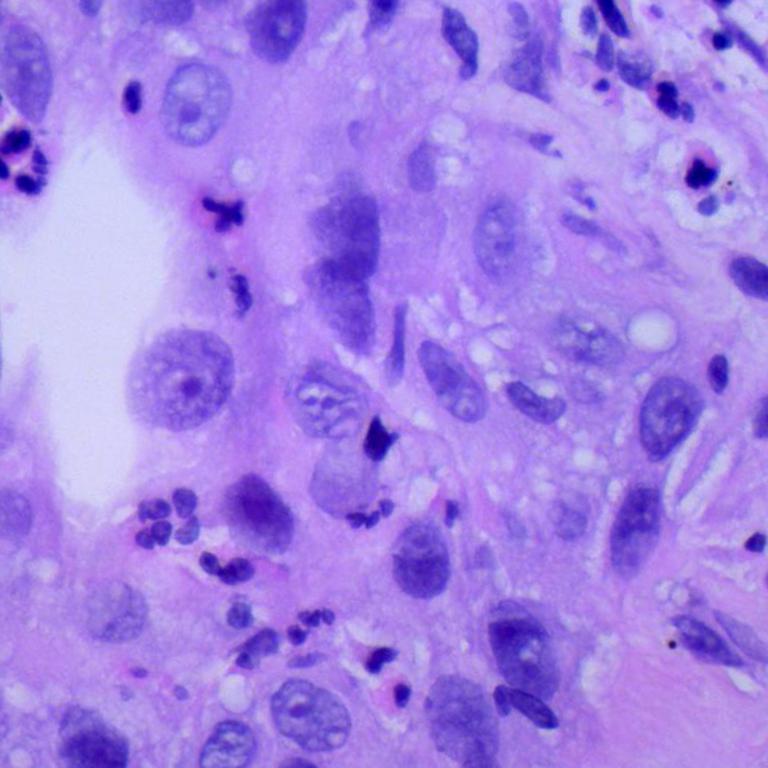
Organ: lung
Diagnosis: squamous carcinomas